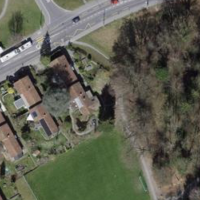
EUNIS habitat code: 52
Species observed at this site:
Astrantia major